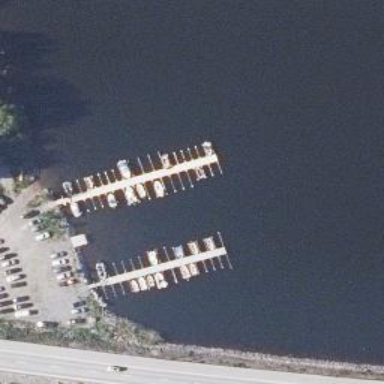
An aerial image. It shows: Pier with mooring facilities.